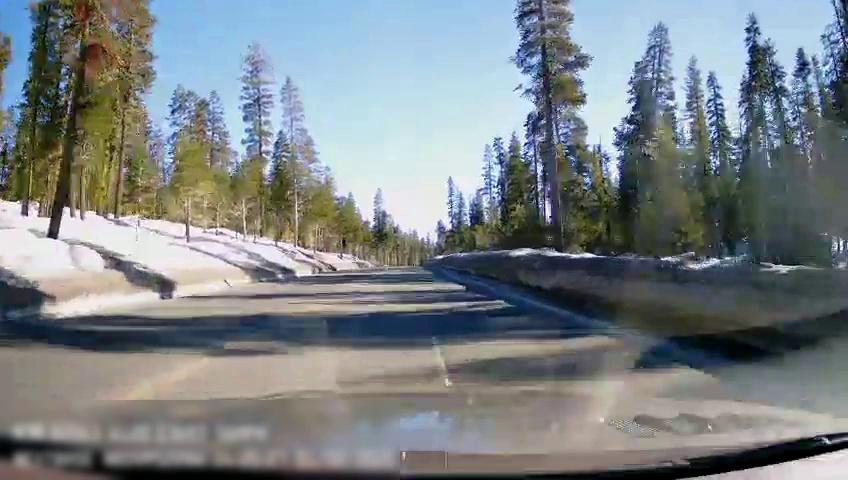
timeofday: Day
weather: Snowy
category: Drivable Space